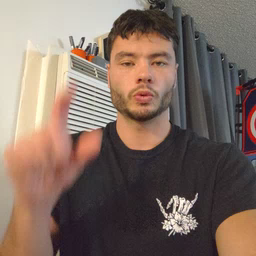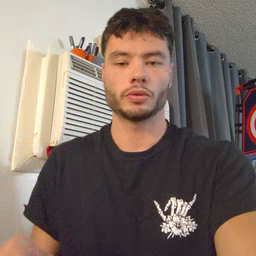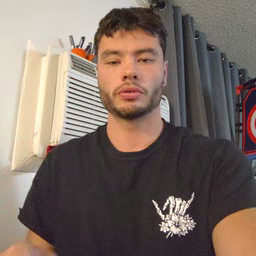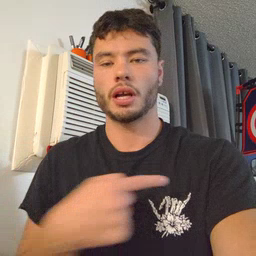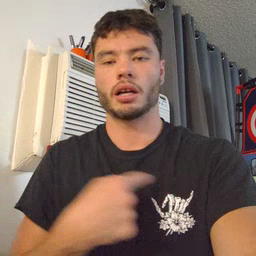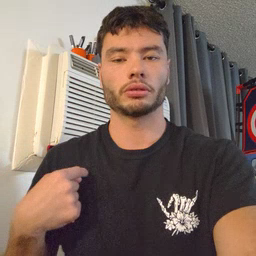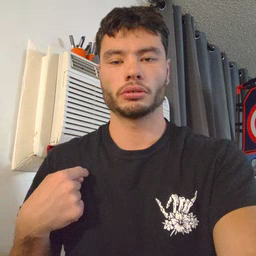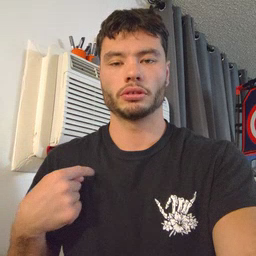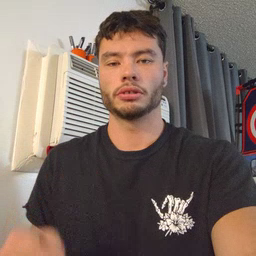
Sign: weus